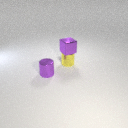
small yellow metal cylinder below small purple metal cube